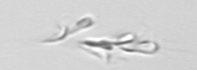
Label: Dinobryon